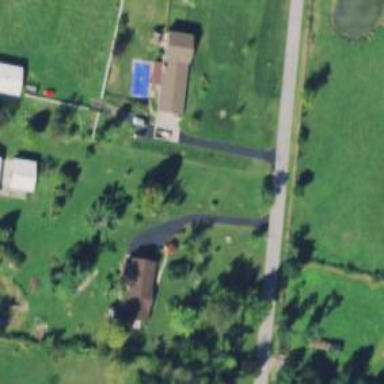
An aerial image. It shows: Driveway.